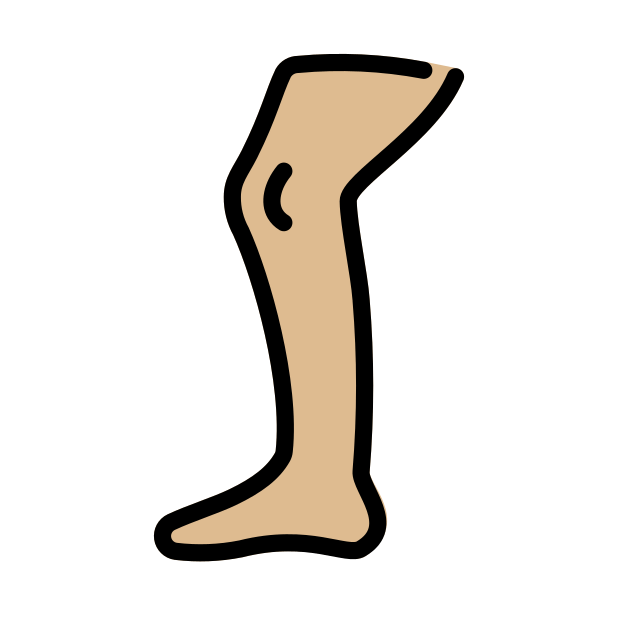
leg: medium-light skin tone